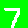
Digit: 7